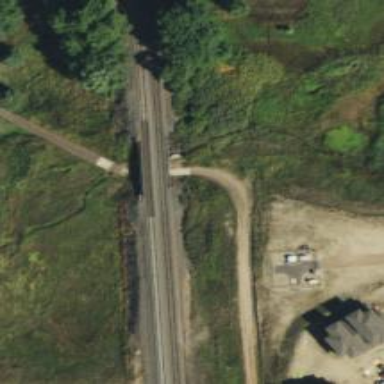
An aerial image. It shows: Bridge over railway siding.